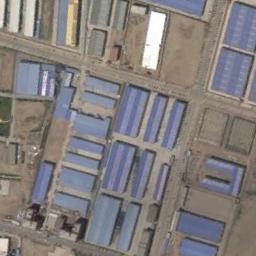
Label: industrial_area